Question: Hello Everyone I've created a jsp page in which I created two drop down menus that are populated from database. When I test the page it works fine but my manager told me the fields in the drop down menu needs a background color like in the image below. what can i do to do that? If these fields were hard coded I knew how to do it but I don't know how to do it in this scenario. My code is also on the bottom.. Thanks!
'''
'<form:form method="POST" commandName="excsAnaSelNav">
<br>
<table width="100%">
<tr>
<td width="20%"></td>
<td width="20%"> Type:
<form:select id="type" onChange = 'checkType()'path="analysisEvents">
<form:option value="All" label="--- All ---" />
<form:options items="${analysisEvents}" />
</form:select>
</td>
<td width="20%"> Forecast ISC:<form:select path="iscCodes">
<form:option value="All" label="--- All ---" />
<form:options items="${iscCodes}" />
</form:select>
</td>
<td width="30%"><div id="sctry" style="visibility:hidden">
Actual ISC: <select style="width:50px" id="actualisc">
<option value="ALL" selected>All</option></select></div>'
'''

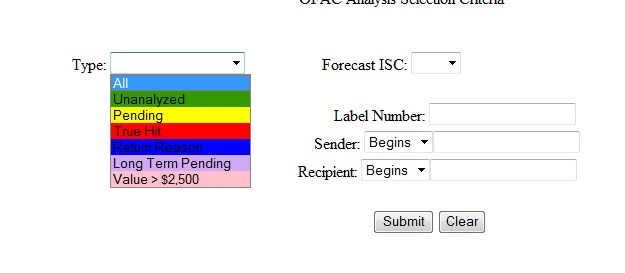
Answer: You need either a table/column in your database which specifies the color to use with the corresponding entry, or an array in your script which references these things. When creating the DropDown, you would simply query your database/your array for the color corresponding to the entry which you put in your select box.
I'm no good with JSP, so here's some pseudocode:
'''
dropDownEntry = Query->Select Drop Down Entry
dropDownColor = Query->Select dropDownEntry Color
<select>
For Every dropDownEntry
<option style='background-color: dropDownColor'>dropDownEntry</option>
End For
</select>
'''